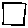
Label: square